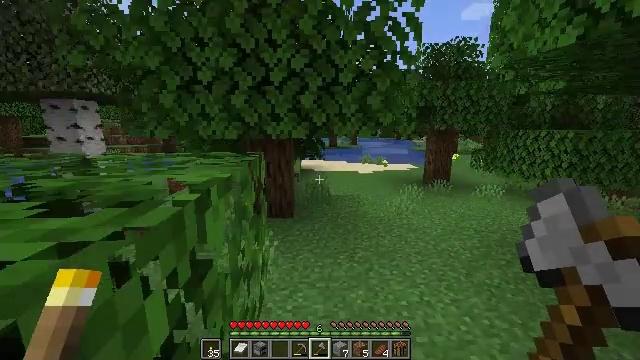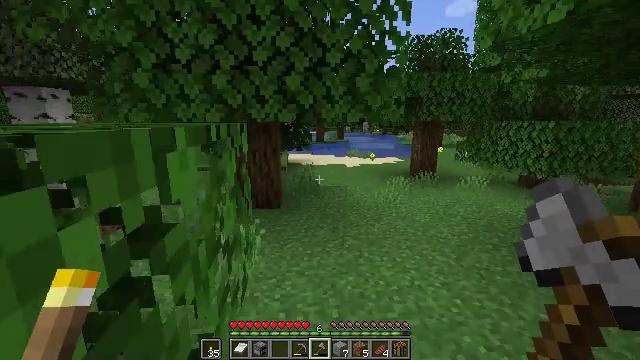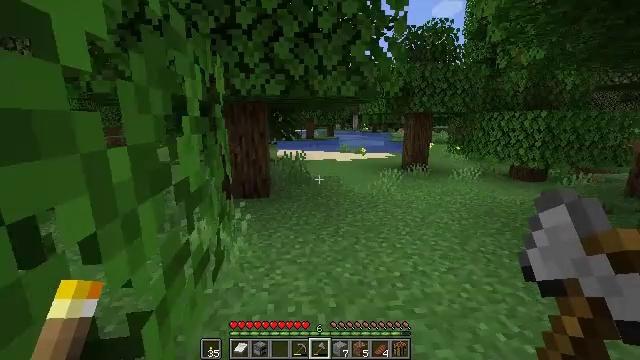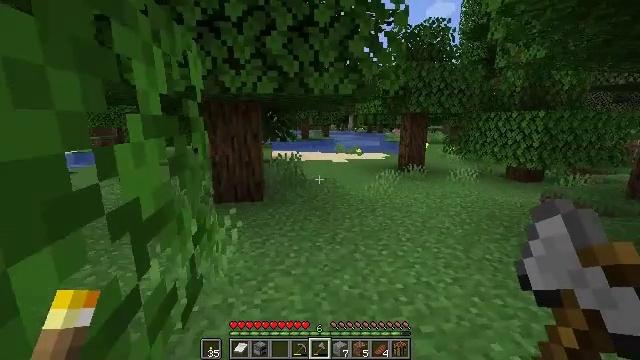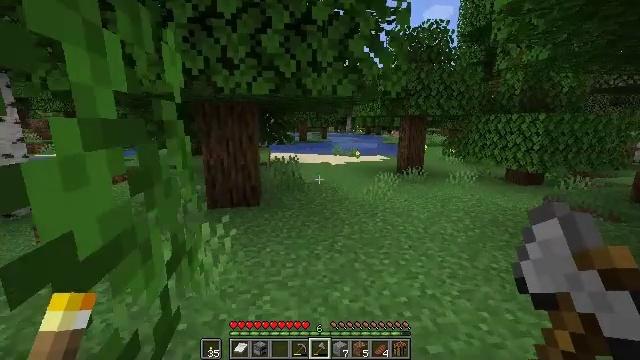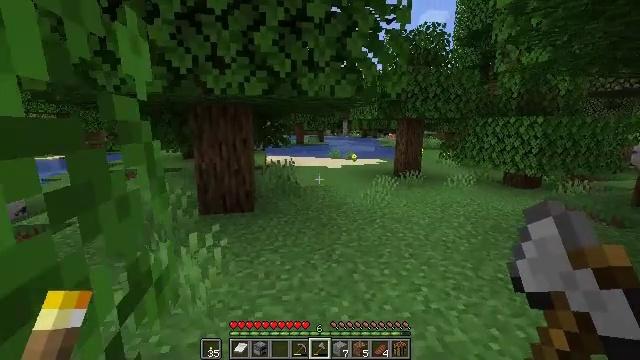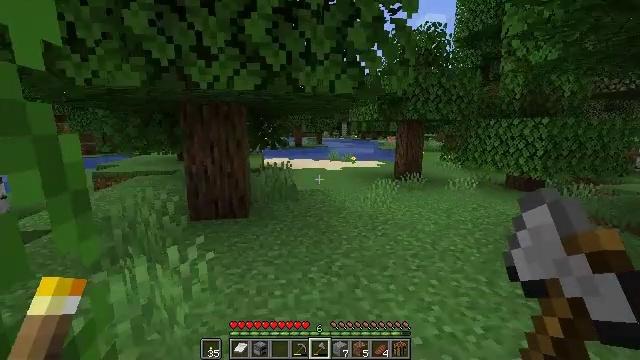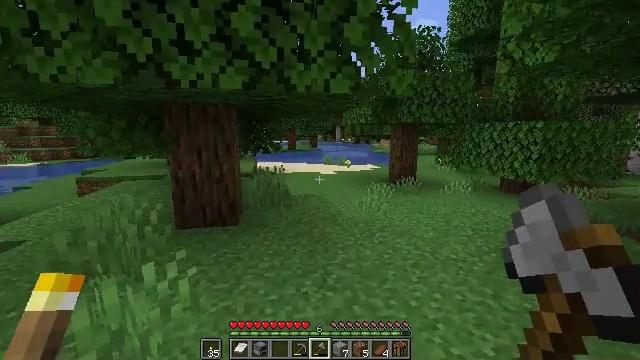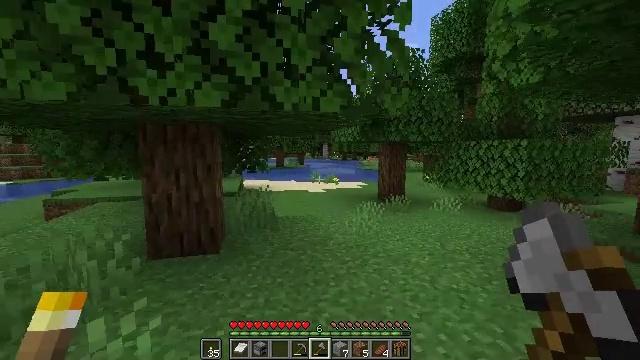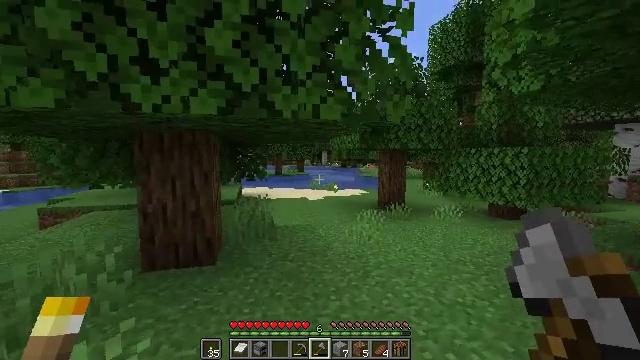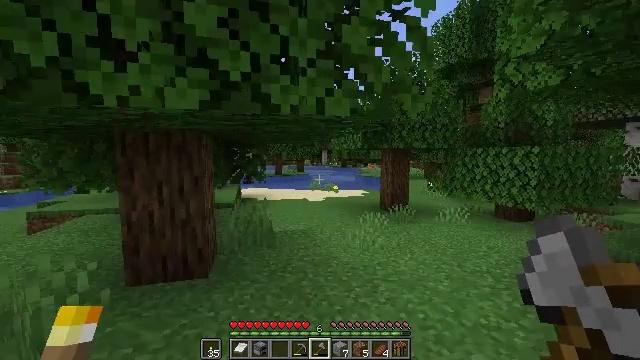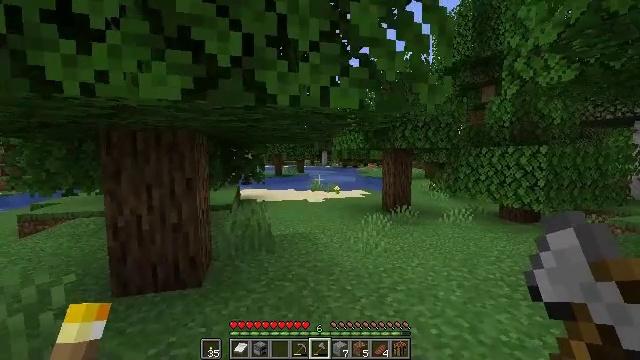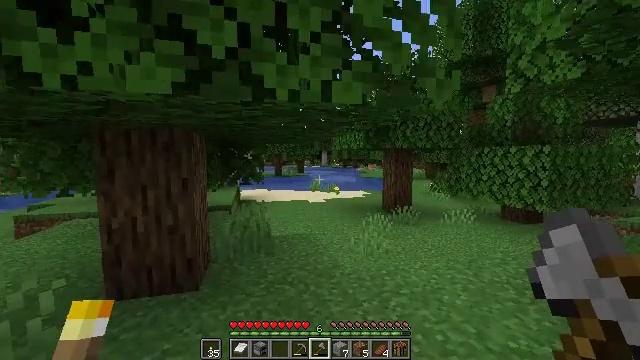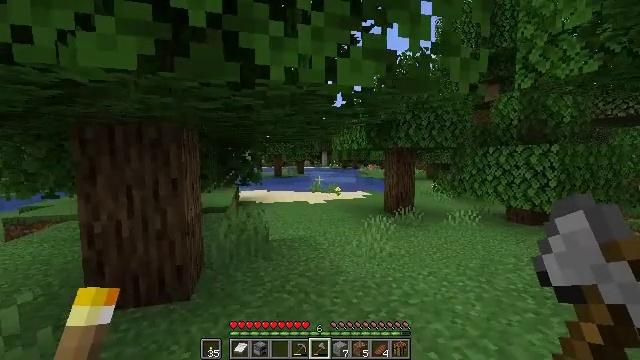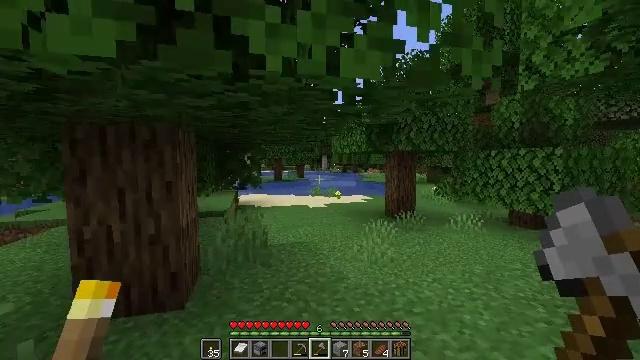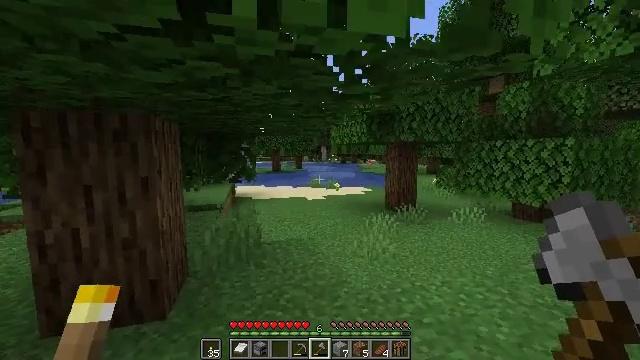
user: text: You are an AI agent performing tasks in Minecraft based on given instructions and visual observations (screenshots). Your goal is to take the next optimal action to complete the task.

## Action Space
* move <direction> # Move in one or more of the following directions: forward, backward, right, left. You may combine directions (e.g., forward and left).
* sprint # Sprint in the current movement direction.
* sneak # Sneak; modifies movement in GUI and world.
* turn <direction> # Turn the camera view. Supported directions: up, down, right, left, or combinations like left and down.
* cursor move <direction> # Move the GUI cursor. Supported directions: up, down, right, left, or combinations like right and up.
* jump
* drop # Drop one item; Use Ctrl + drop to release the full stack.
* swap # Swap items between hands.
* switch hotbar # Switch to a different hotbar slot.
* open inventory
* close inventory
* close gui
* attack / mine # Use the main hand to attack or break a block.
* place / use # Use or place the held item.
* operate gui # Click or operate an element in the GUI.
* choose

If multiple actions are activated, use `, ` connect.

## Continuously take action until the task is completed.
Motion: motion action
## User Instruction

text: Obtain a bee nest using a tool.
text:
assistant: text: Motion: move forward, turn right
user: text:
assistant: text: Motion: move forward, turn right
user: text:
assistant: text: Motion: move forward, turn right
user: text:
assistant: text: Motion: move forward
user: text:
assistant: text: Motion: move forward
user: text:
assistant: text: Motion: move forward
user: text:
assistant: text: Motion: move forward, turn right
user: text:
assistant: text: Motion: move forward, turn right and up
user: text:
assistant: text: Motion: move forward, turn up
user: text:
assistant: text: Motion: move forward
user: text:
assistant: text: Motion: move forward
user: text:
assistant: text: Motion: move forward
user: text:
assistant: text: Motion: move forward
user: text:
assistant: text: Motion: move forward
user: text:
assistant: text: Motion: move forward, turn down
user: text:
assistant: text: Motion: move forward, turn left
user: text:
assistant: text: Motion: move forward, turn left
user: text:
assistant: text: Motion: move forward, turn left
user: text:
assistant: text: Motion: move forward
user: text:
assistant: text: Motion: move forward, turn up
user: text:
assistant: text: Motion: move forward, turn left and down
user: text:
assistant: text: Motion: move forward, turn left and down
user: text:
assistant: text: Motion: move forward
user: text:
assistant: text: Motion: move forward, turn right
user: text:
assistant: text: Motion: move forward, turn right and up
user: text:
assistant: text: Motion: move forward
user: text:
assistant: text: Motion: move forward
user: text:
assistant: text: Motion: move forward
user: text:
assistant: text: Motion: move forward, turn right
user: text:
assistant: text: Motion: move forward, turn right